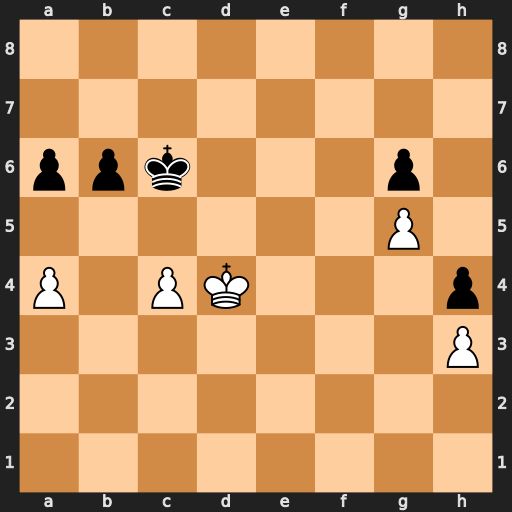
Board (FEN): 8/8/ppk3p1/6P1/P1PK3p/7P/8/8
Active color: w
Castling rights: -
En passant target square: -
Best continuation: Ke5 Kc5 Kf6 Kxc4 Kxg6